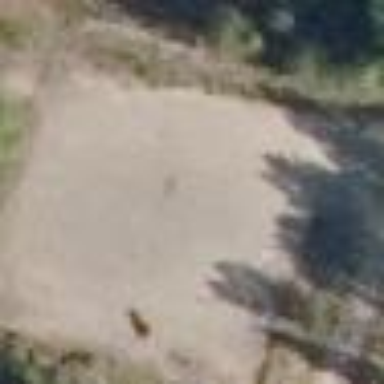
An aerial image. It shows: Unpaved pitch for leisure activities on land.